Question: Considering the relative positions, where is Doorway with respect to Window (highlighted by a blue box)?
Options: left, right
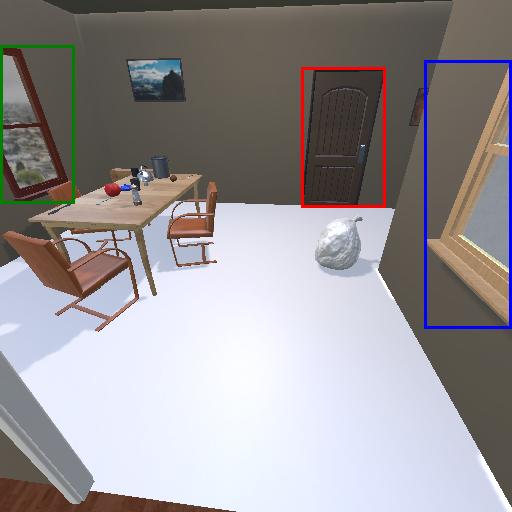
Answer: left